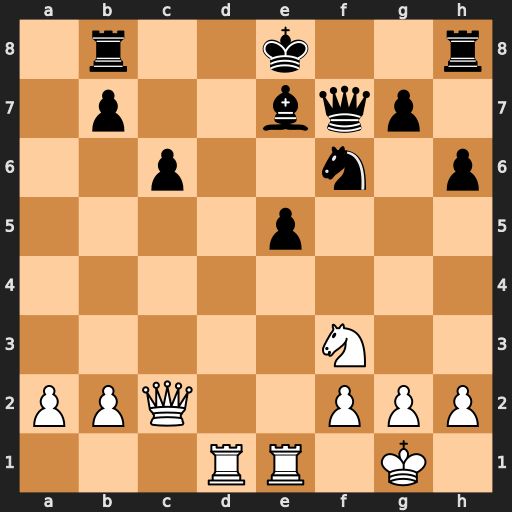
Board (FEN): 1r2k2r/1p2bqp1/2p2n1p/4p3/8/5N2/PPQ2PPP/3RR1K1
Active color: w
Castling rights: k
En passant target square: -
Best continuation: Nxe5 O-O Nxf7